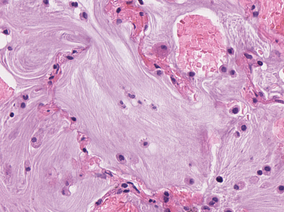
Tumor epithelial tissue: no
Tumor-associated stroma tissue: no
Normal tissue: yes